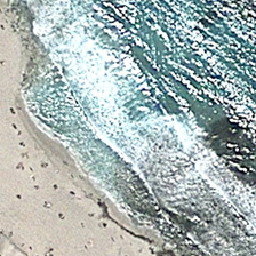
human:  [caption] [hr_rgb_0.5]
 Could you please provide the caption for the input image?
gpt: Near the yellow beach is a green ocean with white spray.

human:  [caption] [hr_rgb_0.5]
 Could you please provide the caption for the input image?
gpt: Near the yellow beach, there is a green ocean and white waves.

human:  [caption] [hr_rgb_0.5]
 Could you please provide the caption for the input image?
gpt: Near the yellow beach is a green ocean of white waves.

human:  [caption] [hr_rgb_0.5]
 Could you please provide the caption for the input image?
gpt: Near the yellow beach, there is a green ocean with white waves.

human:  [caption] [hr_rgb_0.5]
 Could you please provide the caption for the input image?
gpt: Near the yellow beach, there is a green ocean with white waves.